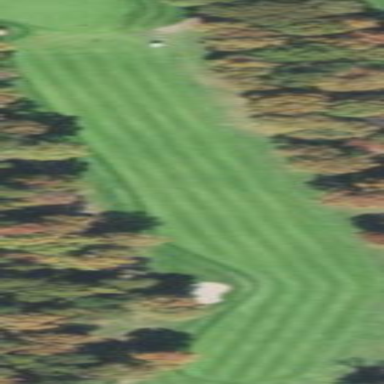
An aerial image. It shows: Grassy area designated as golf fairway.